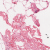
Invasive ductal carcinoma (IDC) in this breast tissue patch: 0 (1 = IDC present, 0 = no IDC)